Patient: sex M, age 94
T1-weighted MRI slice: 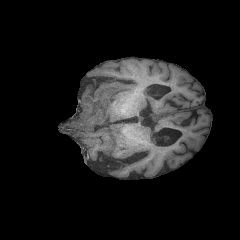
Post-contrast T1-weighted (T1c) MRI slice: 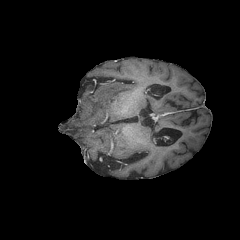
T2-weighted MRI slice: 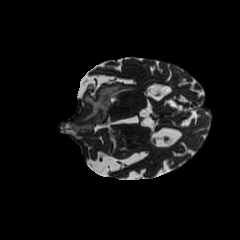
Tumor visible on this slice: yes
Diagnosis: Glioblastoma, IDH-wildtype
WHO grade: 4